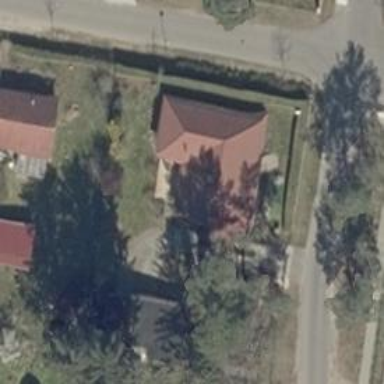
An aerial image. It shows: House with hipped roof.